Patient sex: M
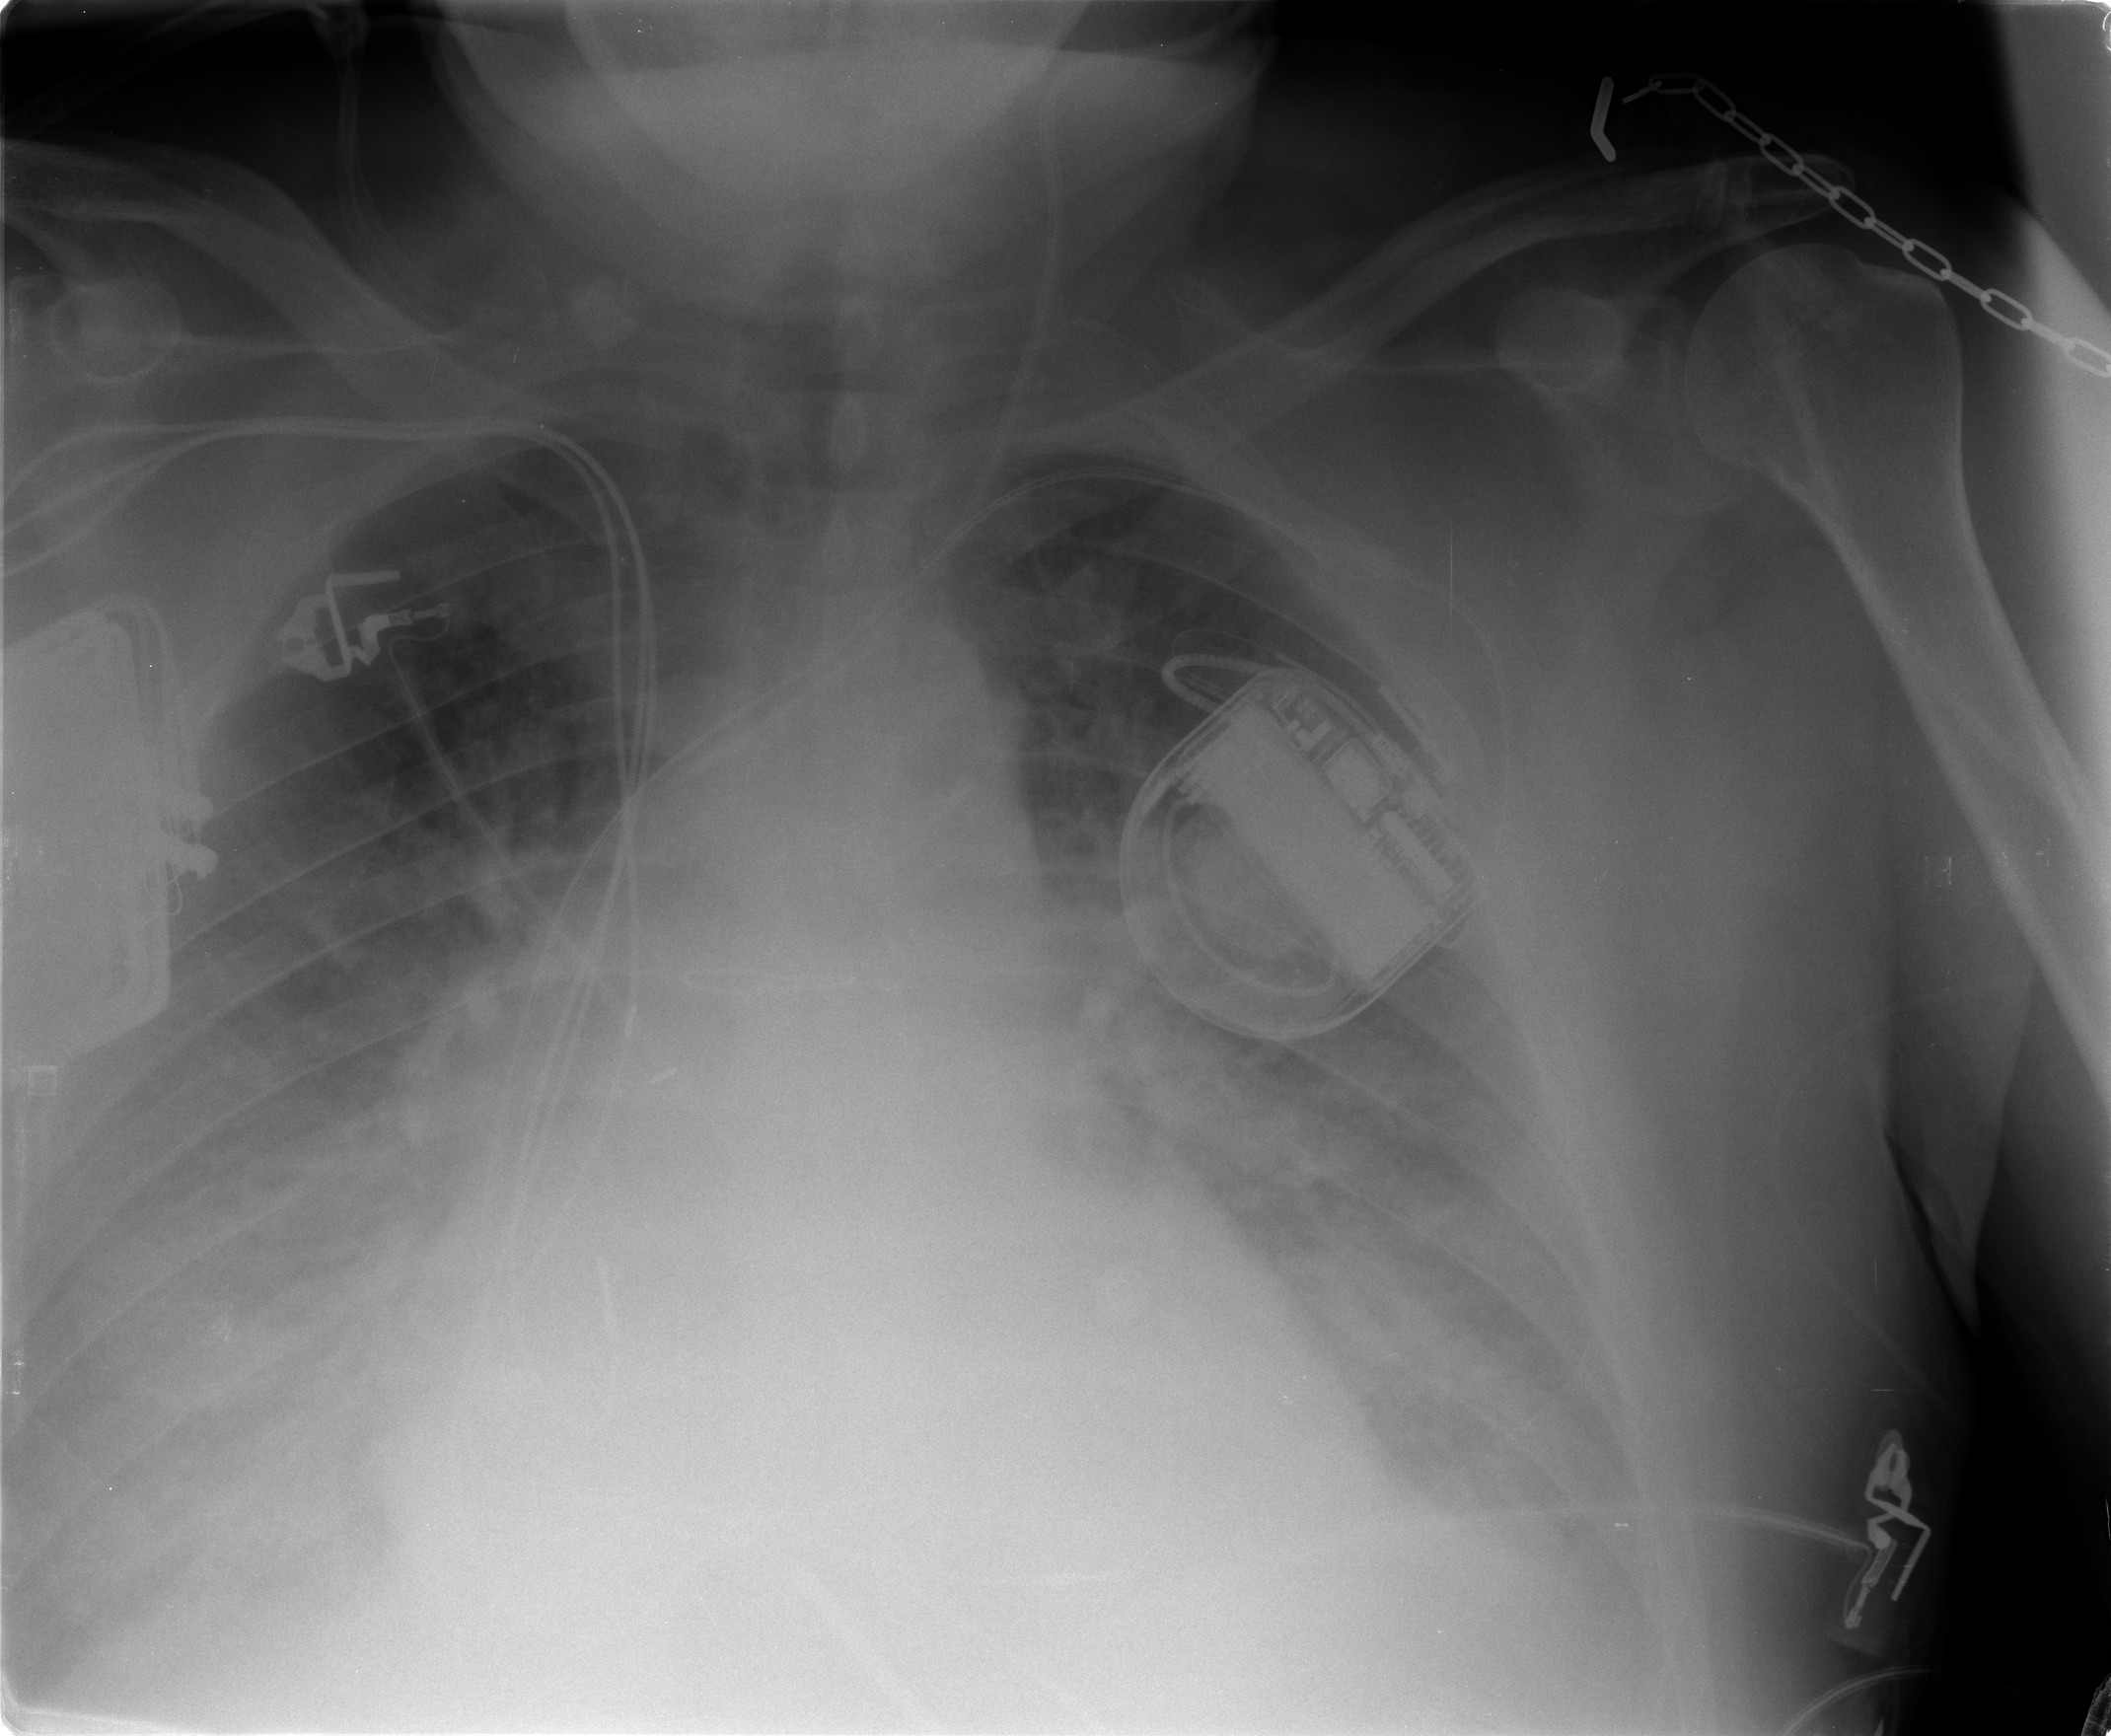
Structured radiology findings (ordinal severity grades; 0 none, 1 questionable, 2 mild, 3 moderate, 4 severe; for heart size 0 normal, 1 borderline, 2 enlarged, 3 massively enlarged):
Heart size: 2
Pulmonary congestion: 3
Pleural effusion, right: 3
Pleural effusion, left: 2
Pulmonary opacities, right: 1
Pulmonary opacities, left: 2
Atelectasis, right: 2
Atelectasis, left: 2